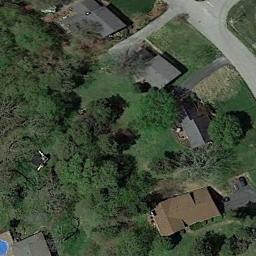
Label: medium_residential